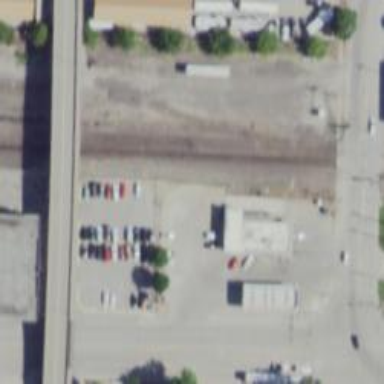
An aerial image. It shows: Railway siding for service.